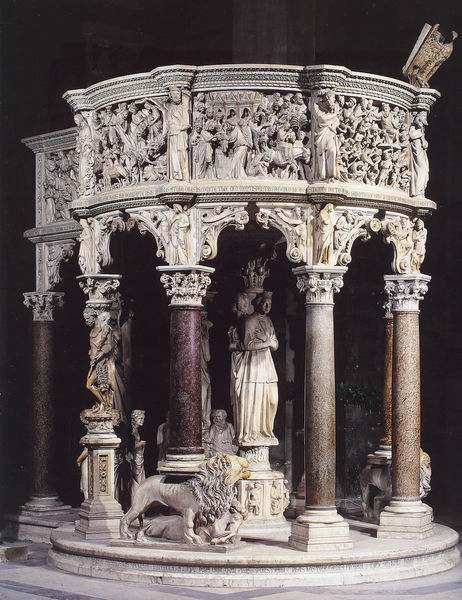
Titel: Kanzel
Künstler: Giovanni Pisano
Standort: Pisa, Dom (EU - I - Toskana)
Schlagwörter: adler, marmor, säule, säulen, ornament, personen, locken, rund, mähne, figuren, foto, katze, lockig, hallo, kapitell, schnitzerei, kanzel, löwe, raubkatze, mamor, baptisterium, gelockt